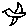
Label: bird